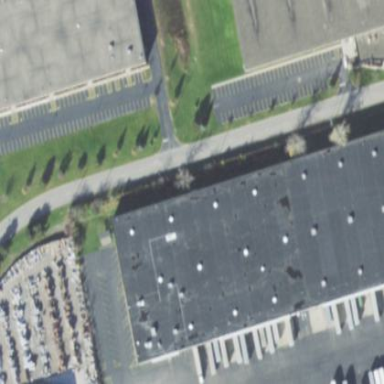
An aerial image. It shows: Warehouse building.